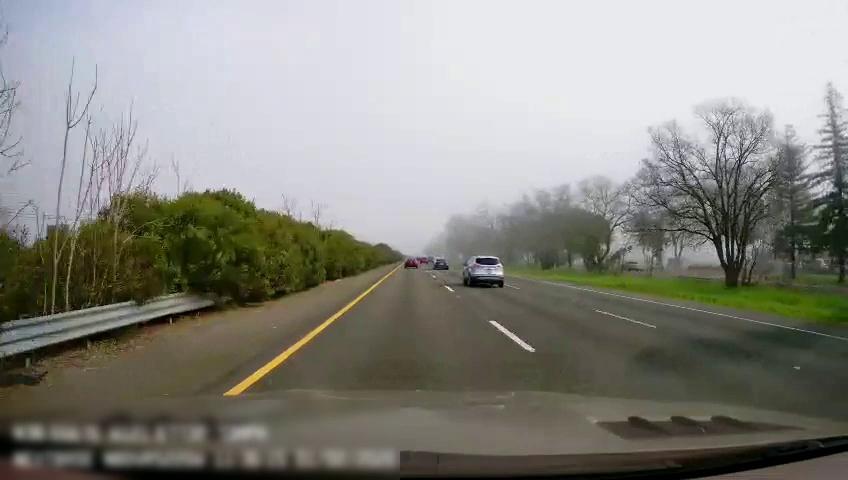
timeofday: Day
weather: Sunny
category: Drivable Space
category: Vehicles | Car
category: Vehicles | SUV
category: Vehicles | Car
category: Lanes | Current Lane
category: Lanes | Current Lane
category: Lanes | Alternate Lane
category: Lanes | Alternate Lane